Field crop: tomato
Growth stage: 2
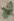
Species: solanum